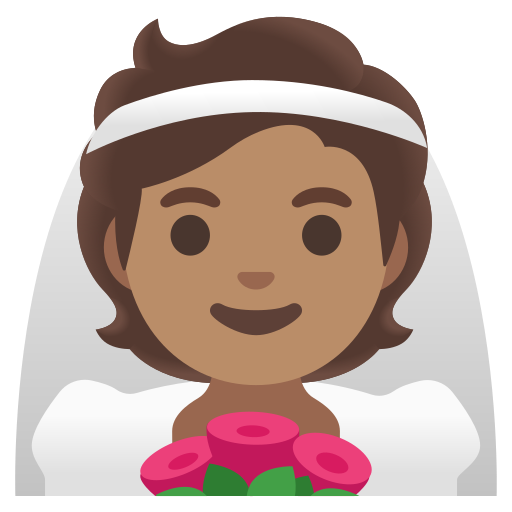
Emoji: 👰🏽